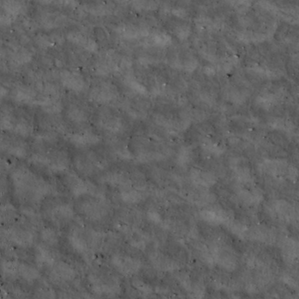
Label: non_frost